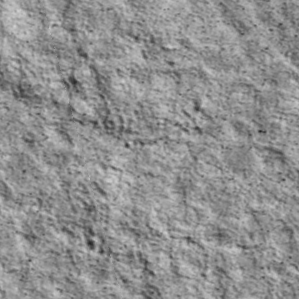
Label: non_frost